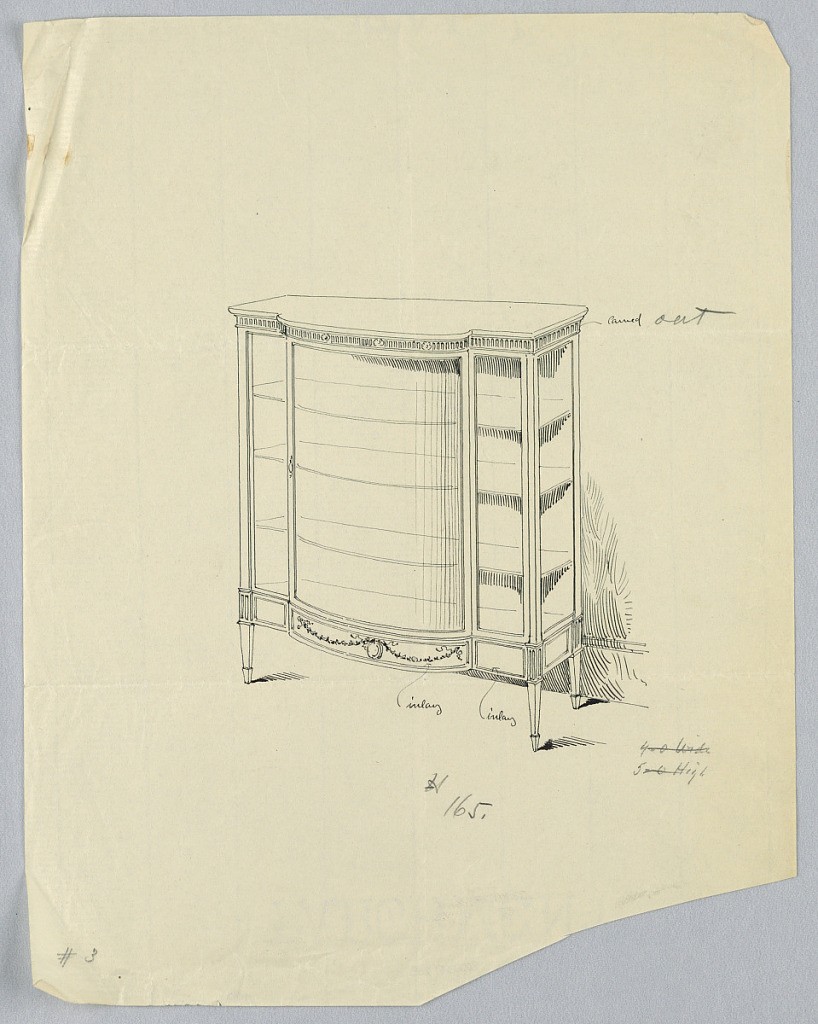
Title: Design for China Cabinet with Convex Front
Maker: A.N. Davenport Co.
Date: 1900–05
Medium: Pen and black ink on thin cream paper
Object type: Drawing
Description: Oblong cabinet with convex center front, raised on 4 short tapering legs and has 3 shelves; top carved; center bottom inlaid with medallion suspended on floral garlands.